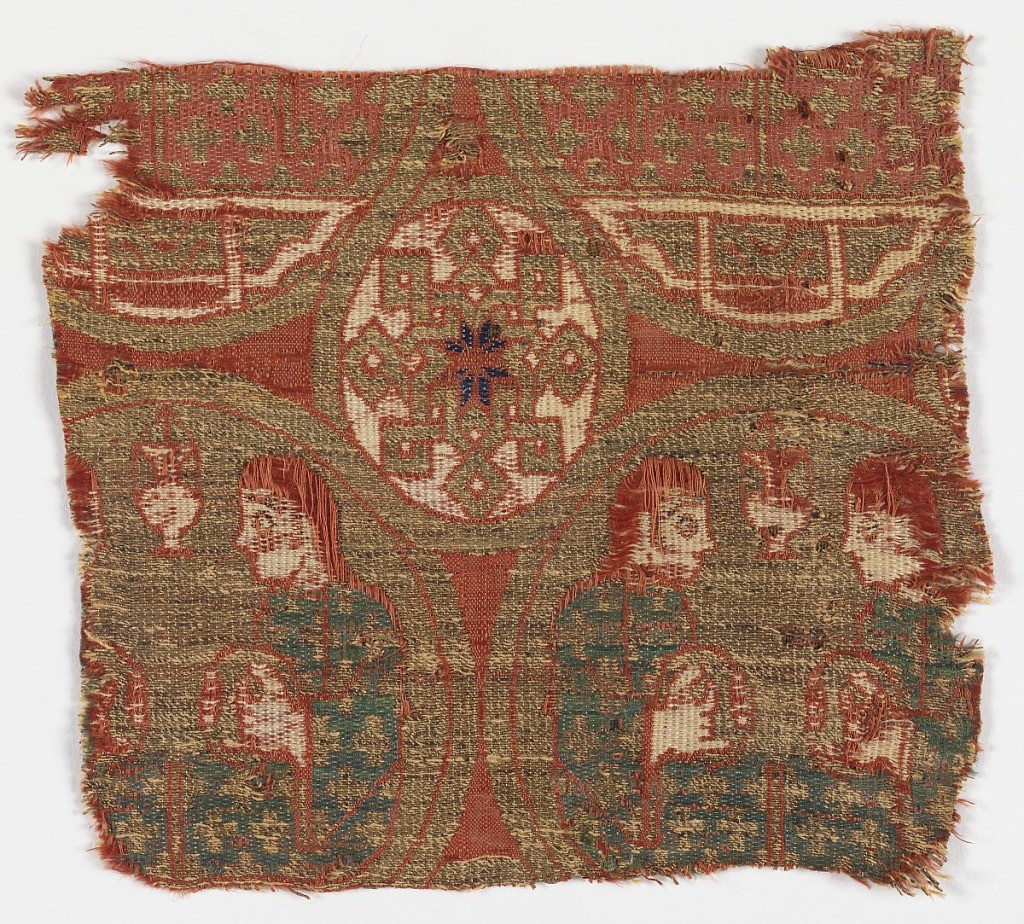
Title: Fragment
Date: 12th–13th century
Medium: silk, metal-wrapped silk core Technique: compound plain weave
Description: Design of two tangent roundels in gold, framing confronted seated figures, each holding a tambourine; hanging lamp in between. Faces are white, hair or caps are red, robes are blue-green with cross-shaped pattern in gold. Interstice, above, gold roundel framing interlaced ornament, blue star center.